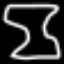
Label: hourglass